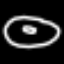
Label: donut